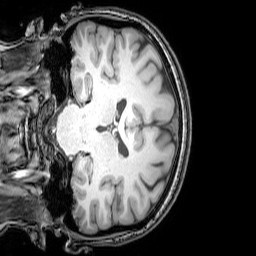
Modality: T1w
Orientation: coronal
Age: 25
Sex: female
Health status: healthy
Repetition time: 0.081 s
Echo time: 0.037 s